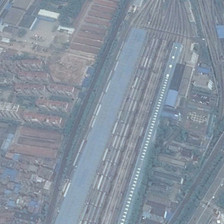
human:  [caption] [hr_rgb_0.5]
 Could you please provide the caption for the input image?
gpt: many buildings and a river are in two sides of a railway station .

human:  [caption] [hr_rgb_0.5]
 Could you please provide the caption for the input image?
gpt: many buildings and a river are in two sides of a railway station .

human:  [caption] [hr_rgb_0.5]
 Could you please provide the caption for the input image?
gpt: many trains are running on the red track beside the road .

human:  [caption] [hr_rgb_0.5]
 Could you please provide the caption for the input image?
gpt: a road above the track surrounded by a dense residential area .

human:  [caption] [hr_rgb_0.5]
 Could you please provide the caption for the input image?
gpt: many trains are running on the red track beside the road .